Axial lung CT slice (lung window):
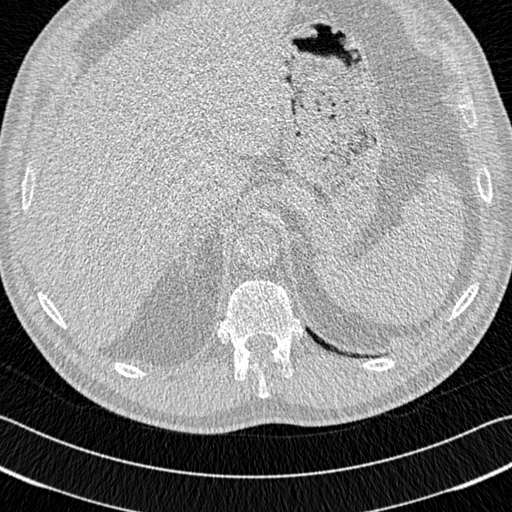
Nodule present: no